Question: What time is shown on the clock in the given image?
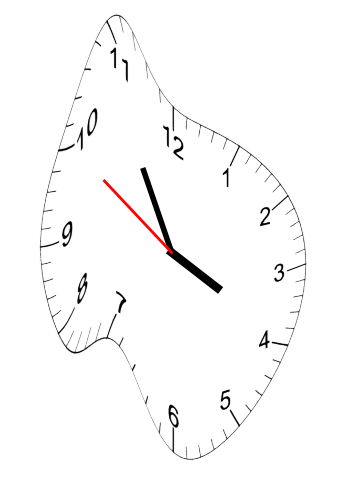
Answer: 03:54:50